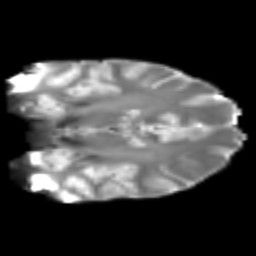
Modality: T2w
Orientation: coronal
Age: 37
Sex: male
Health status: healthy
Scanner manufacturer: philips
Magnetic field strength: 3 T
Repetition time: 10.365 s
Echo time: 0.0712 s